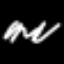
Label: angel